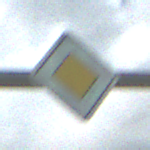
Verkehrszeichen: Vorfahrtsstrasse
Umgebung: Outdoor, Nature
Tageszeit: Midday
Wetter: PartlyCloudy
Licht: Natural
Jahreszeit: NotSpecified
Kontrast: HighContrast